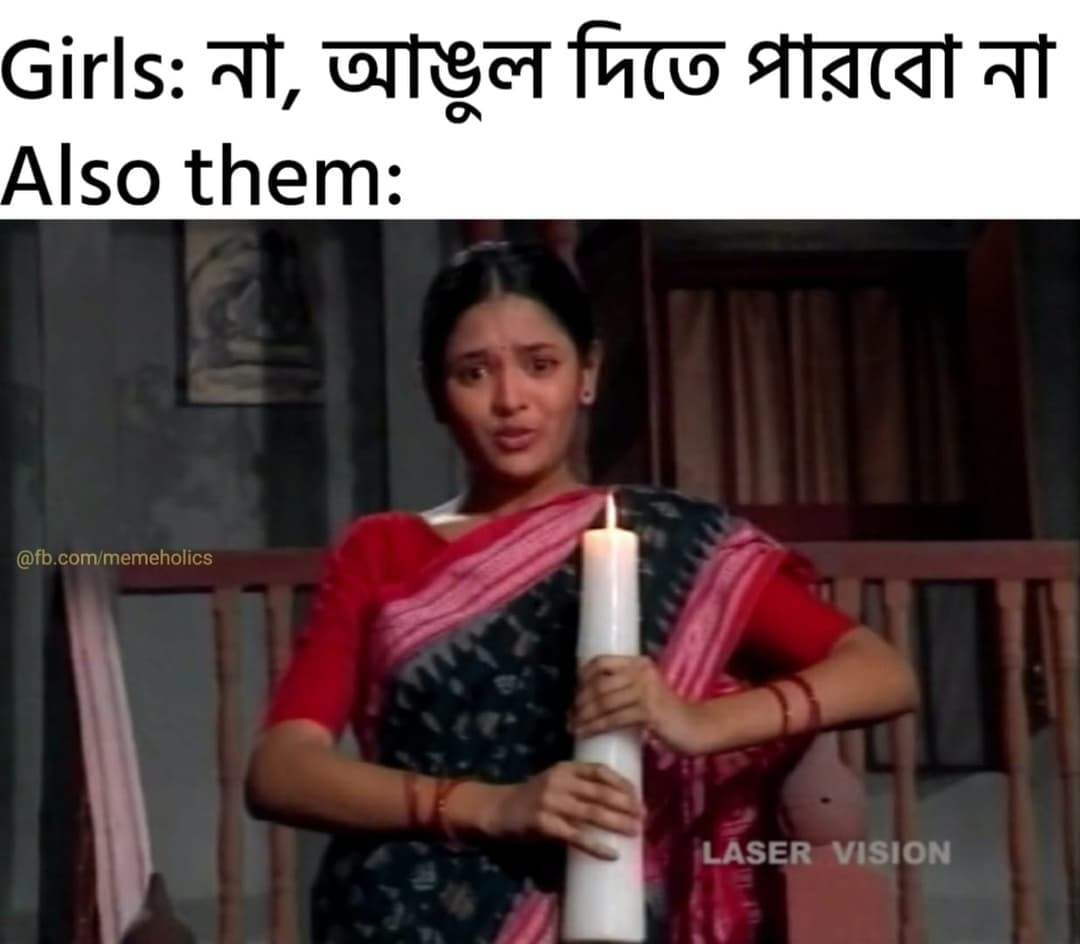
Caption: Girls: না, আঙুল দিতে পারবো না     Also them:
Label: hate